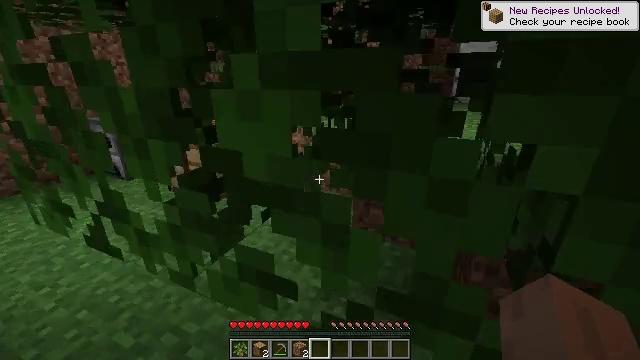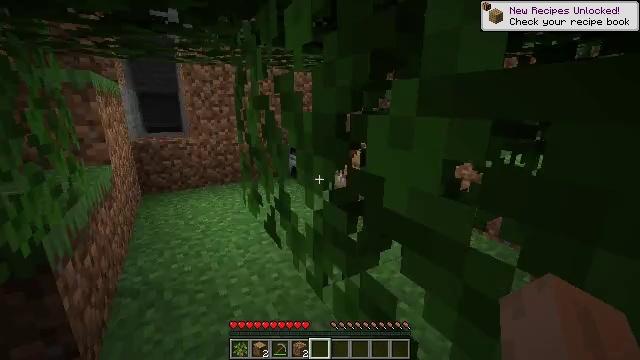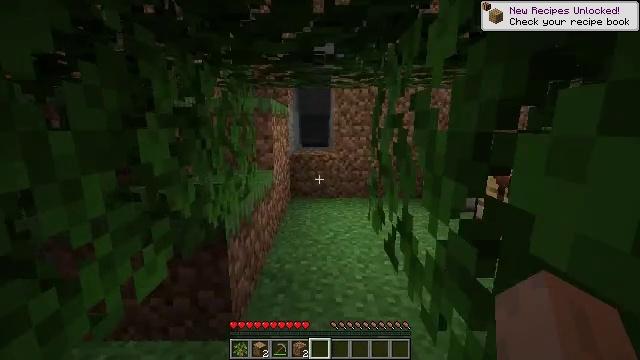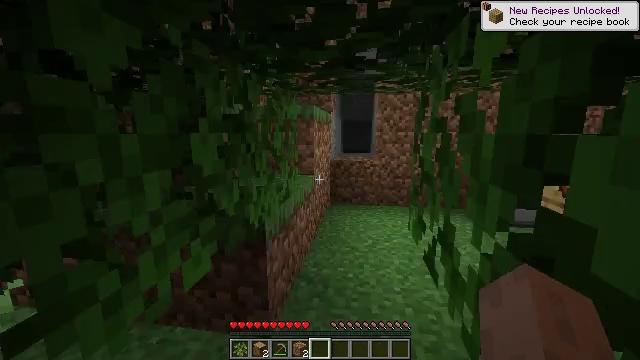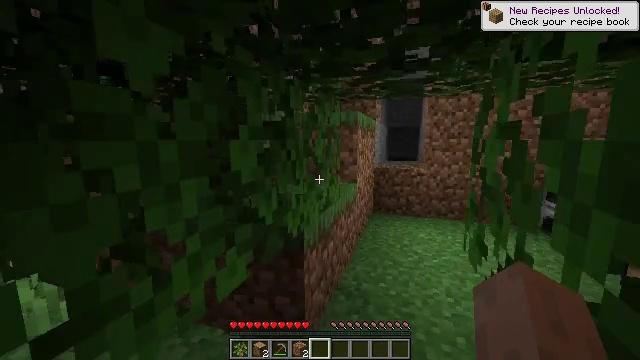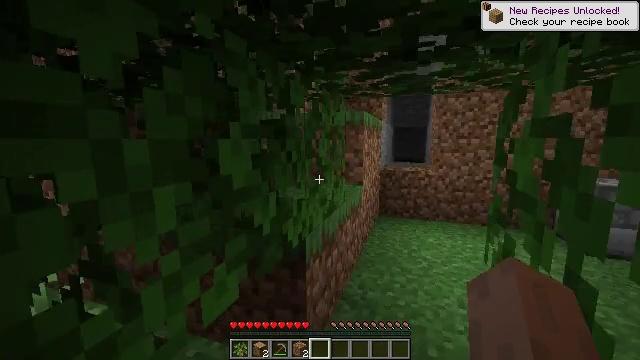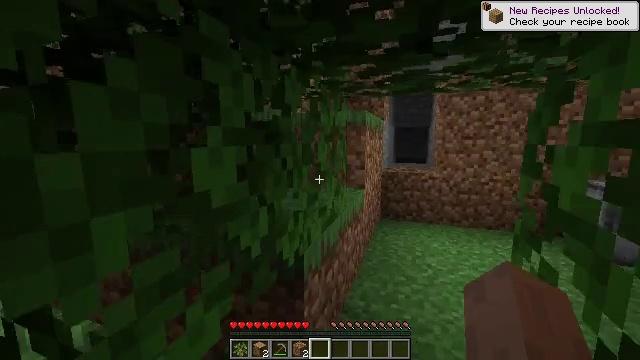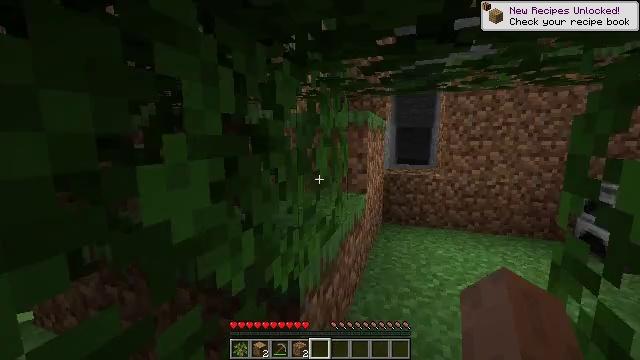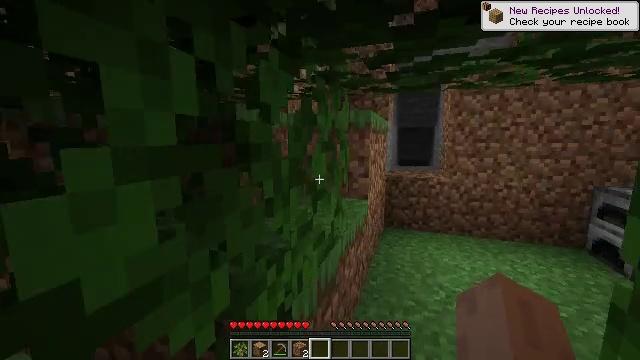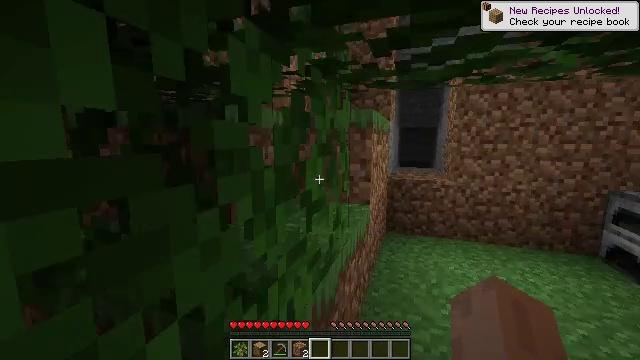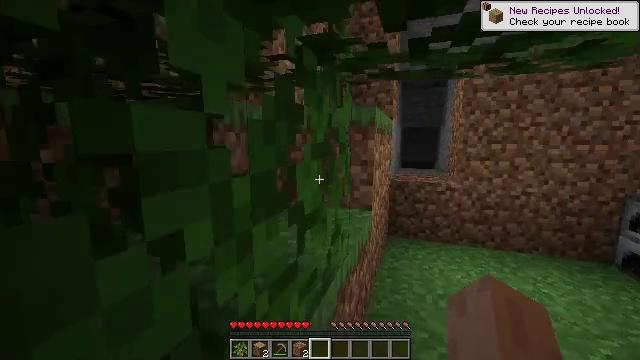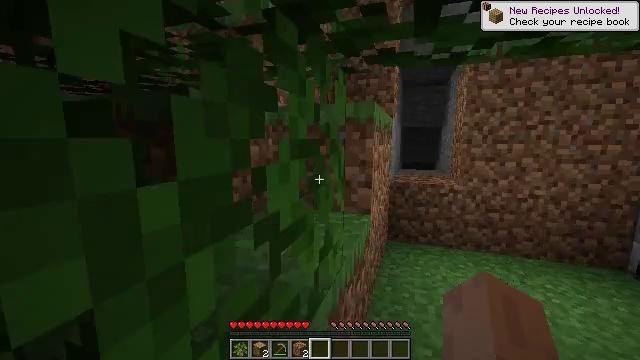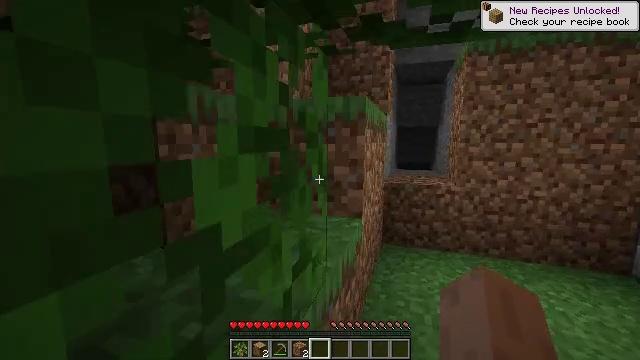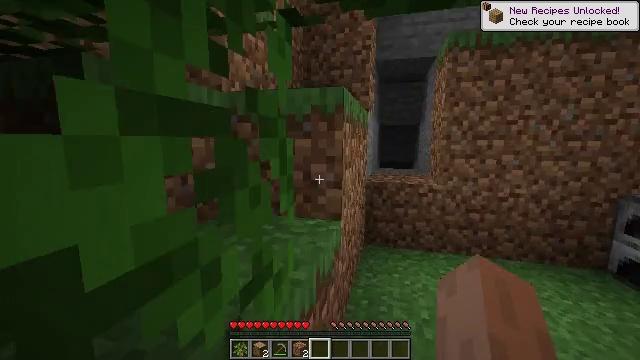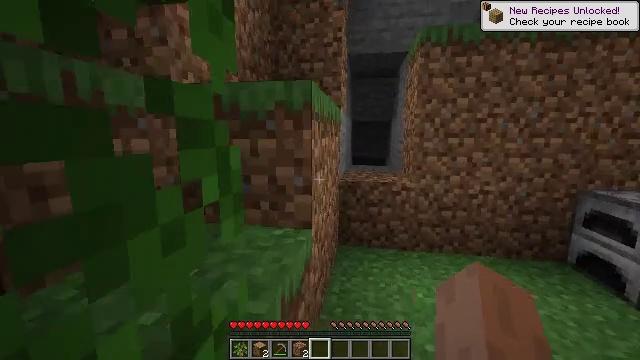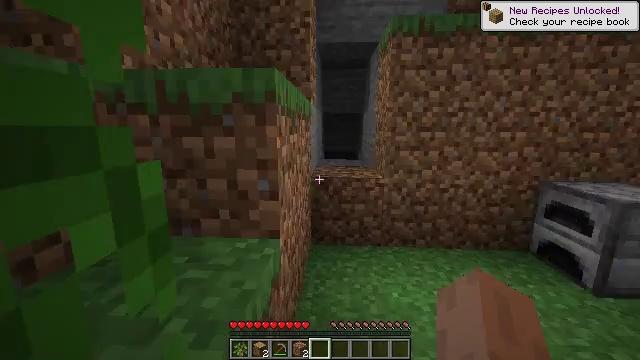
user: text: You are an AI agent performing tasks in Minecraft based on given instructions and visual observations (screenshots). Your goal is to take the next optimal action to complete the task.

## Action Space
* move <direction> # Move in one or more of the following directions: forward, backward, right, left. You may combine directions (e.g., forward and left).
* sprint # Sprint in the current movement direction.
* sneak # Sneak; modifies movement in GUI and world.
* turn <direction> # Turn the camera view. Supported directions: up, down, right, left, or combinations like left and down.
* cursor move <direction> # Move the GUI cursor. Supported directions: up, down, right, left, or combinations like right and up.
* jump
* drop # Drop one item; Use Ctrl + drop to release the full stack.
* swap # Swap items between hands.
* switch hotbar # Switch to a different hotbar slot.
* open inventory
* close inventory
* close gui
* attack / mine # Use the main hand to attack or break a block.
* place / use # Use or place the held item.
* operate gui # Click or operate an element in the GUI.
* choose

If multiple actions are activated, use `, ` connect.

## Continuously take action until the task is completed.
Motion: motion action
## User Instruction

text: Mine the oak log.
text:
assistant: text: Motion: turn left and up
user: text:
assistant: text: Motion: turn left and up
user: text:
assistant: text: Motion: move forward, turn left and up
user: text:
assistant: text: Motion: move forward, turn left and up
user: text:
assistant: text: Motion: move forward, turn left
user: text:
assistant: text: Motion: move forward
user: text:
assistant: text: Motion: move forward
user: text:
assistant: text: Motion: move forward
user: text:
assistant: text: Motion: move forward
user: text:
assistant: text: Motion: move forward
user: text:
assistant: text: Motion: move forward
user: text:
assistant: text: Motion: move forward
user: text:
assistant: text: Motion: move forward, turn right
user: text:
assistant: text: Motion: move forward, turn right
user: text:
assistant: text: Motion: move forward, turn right and down
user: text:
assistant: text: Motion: move forward, turn right and down
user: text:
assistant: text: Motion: move forward, turn right
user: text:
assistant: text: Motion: move forward, turn right
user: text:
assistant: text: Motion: move forward, turn right
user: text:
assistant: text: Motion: move forward
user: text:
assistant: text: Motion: move forward
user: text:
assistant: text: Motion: no_op
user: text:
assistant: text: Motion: no_op
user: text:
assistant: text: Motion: turn right
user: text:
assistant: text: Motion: turn right
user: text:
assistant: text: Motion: turn right
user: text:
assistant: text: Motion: move forward, turn right and down
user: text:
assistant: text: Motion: move forward, turn right and down
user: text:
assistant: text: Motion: move forward, turn right
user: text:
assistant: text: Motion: move forward, turn right and down